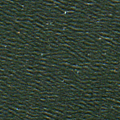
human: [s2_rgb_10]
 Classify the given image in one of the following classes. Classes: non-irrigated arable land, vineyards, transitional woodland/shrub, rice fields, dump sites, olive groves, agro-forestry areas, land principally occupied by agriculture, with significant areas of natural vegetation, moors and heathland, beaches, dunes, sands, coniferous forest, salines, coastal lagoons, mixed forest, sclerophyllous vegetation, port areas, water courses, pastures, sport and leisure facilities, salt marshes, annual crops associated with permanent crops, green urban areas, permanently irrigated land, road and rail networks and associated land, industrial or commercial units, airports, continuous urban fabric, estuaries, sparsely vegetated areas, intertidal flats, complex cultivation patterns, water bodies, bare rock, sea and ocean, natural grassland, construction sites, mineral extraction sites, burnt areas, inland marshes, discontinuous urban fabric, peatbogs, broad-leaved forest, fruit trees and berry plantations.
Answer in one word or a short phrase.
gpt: sea and ocean